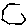
Label: hexagon